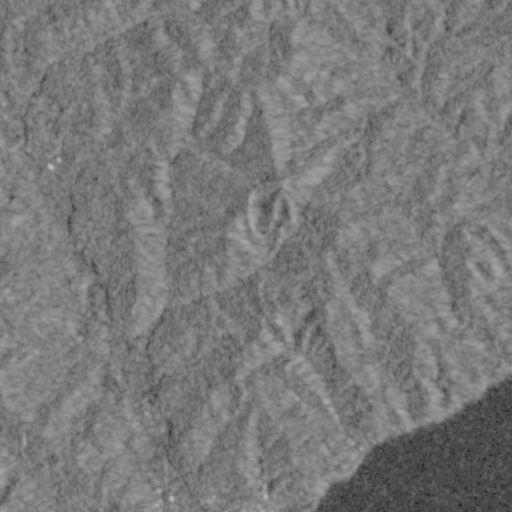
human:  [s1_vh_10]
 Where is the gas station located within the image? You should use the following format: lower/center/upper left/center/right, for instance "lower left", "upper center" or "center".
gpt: The gas station is located in the lower left of the image.
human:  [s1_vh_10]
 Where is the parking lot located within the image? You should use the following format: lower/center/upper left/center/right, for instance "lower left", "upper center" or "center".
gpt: The parking lot is located in the left of the image.
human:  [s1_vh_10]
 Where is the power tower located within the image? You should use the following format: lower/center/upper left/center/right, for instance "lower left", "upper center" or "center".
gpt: There is no power tower in the image.

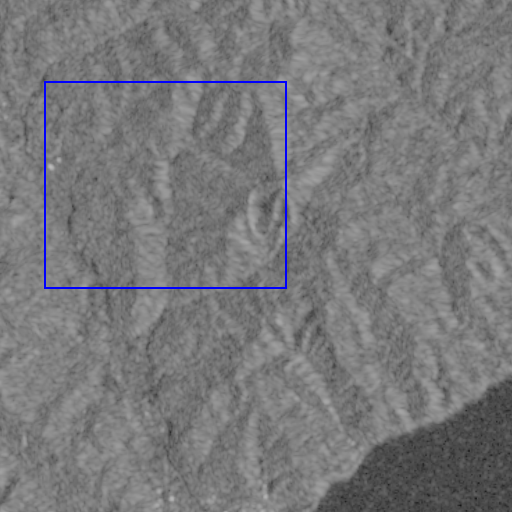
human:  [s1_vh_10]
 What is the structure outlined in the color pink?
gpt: There is no pink outline.
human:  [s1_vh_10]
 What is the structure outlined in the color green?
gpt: There is no structure outlined in green.